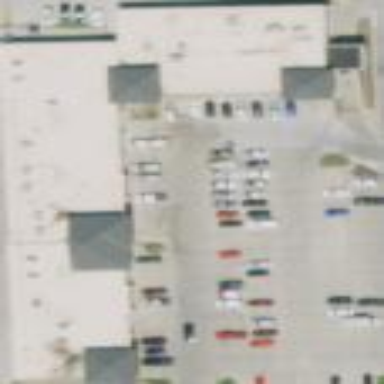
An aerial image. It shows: Part of building.